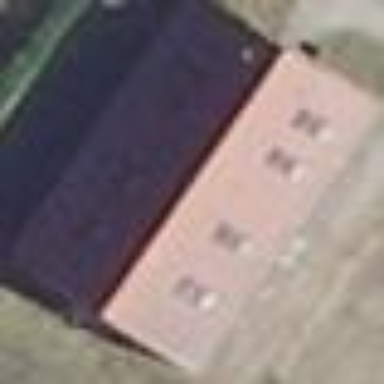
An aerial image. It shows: Detached building.